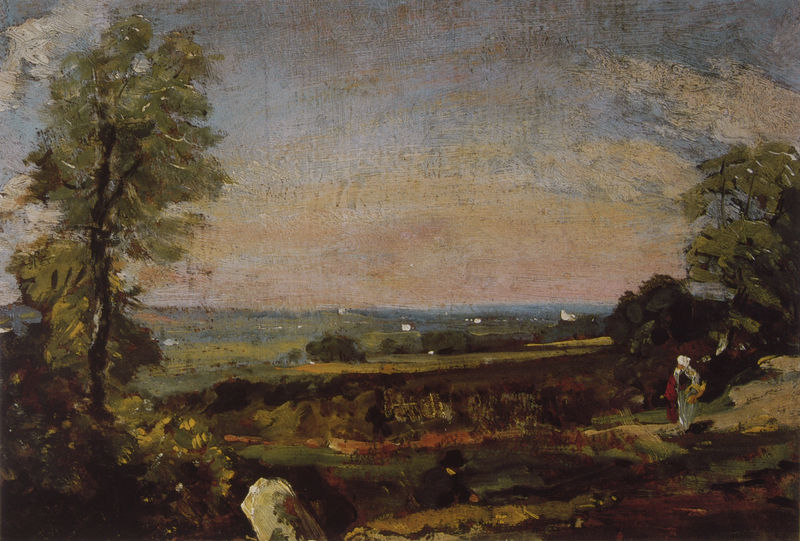
Titel: Dedham Vale
Künstler: John Constable
Standort: (Ohio)
Institution: (Privatsammlung)
Schlagwörter: baum, blau, blätter, dunkel, felsen, gemälde, himmel, mann, meer, schatten, weiß, wolken, bäume, grob, grün, impressionismus, landschaft, see, sitzen, stadt, abend, braun, frau, hell, holz, hut, licht, nacht, schwarz, blick, gras, rot, tuch, weg, wiese, malerei, mensch, stein, weit, bild, öl, dämmerung, feld, felder, horizont, häuser, hügel, natur, busch, büsche, gehen, sonne, wiesen, blatt, pflanzen, rosa, tal, turm, liegen, farben, fels, sonnenuntergang, tag, herbst, ölgemälde, duktus, weib, kopftuch, monet, korb, abendrot, bauer, offen, leinwand, fichte, tanne, morgenrot, bau, turban, unterwegs, bäum, bäurin, heimweg, gas, landschaftsgemälde, staffagefigur, bum, huser, abendroft, 19. jahrhundert, enlandschaft